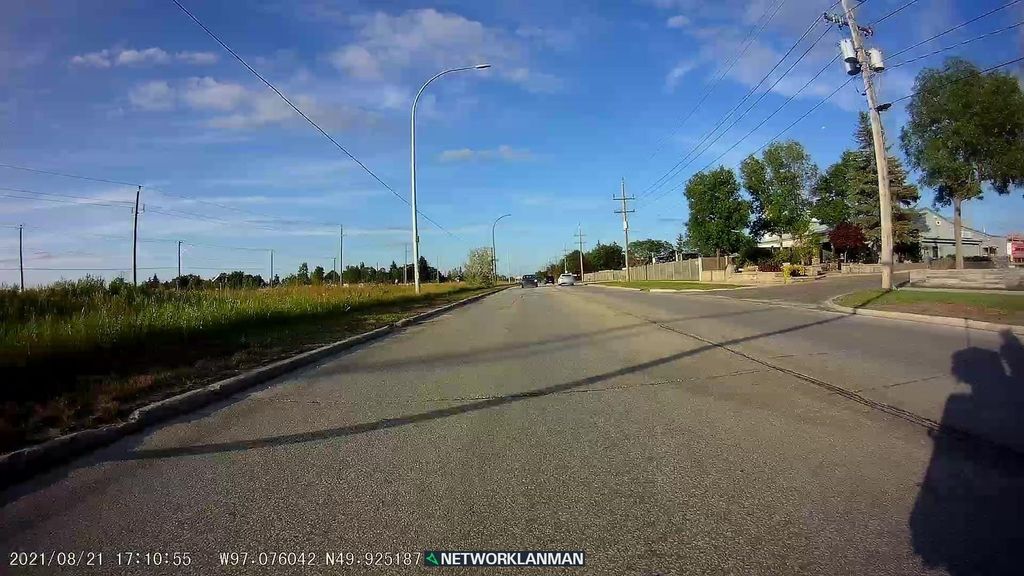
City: winnipeg